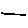
Label: line